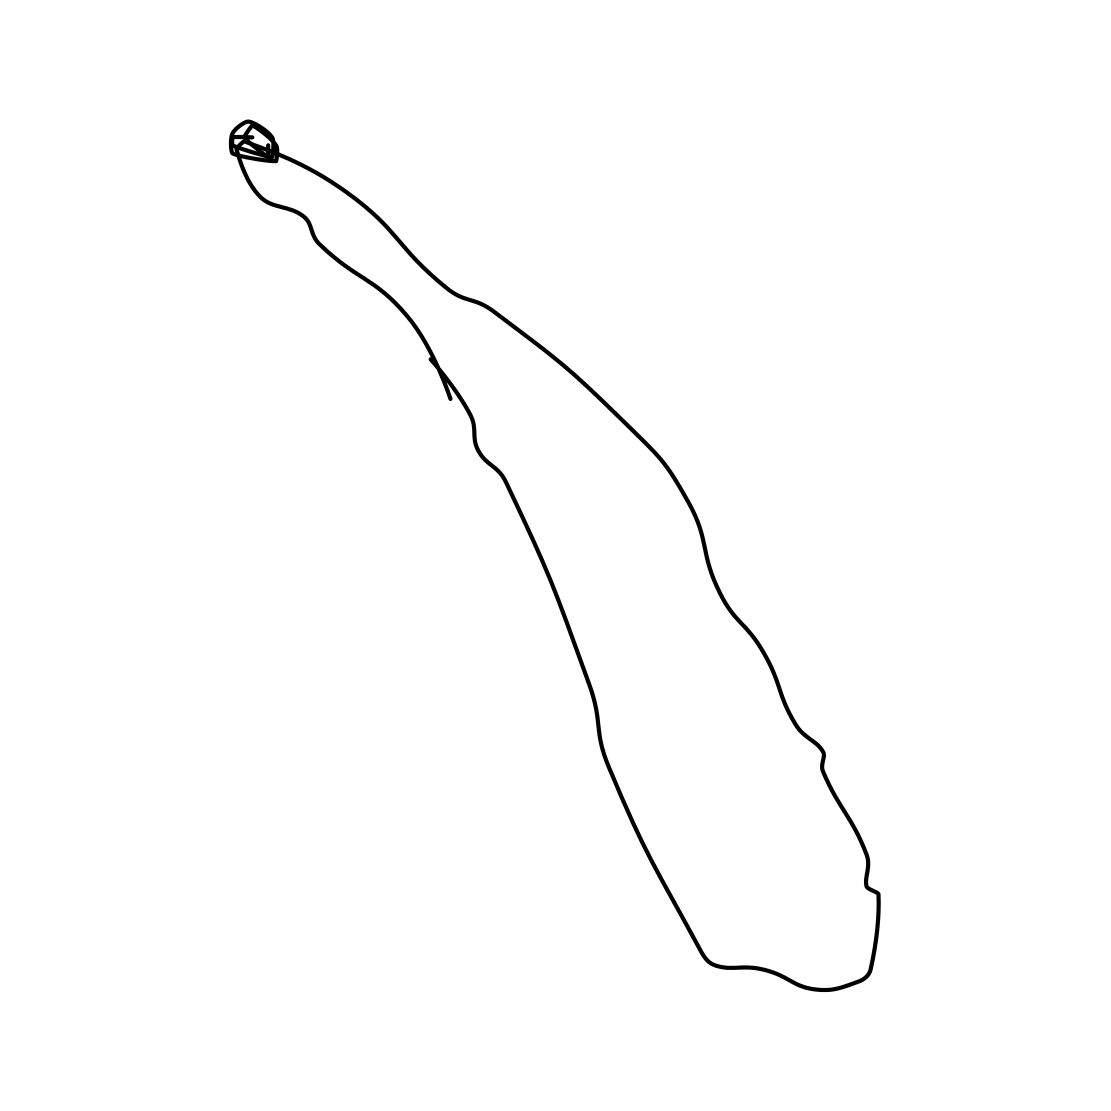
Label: baseball bat